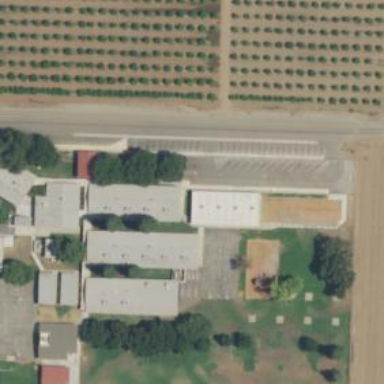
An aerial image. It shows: School.